Here is the raw accelerometer signal from a rotor rig, plotted against time. Diagnose the rotating machine from this image, choosing from: normal, misalignment, unbalance, looseness.
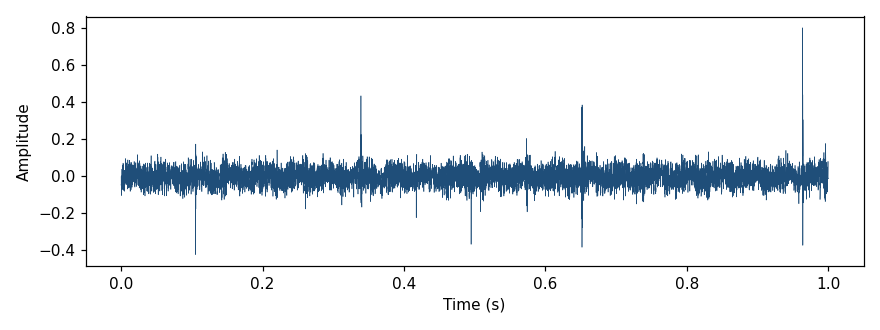
Answer: unbalance